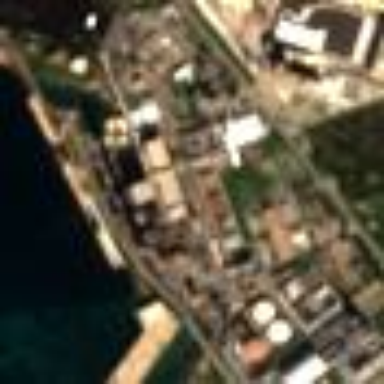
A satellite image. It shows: Industrial area with coal power plant.